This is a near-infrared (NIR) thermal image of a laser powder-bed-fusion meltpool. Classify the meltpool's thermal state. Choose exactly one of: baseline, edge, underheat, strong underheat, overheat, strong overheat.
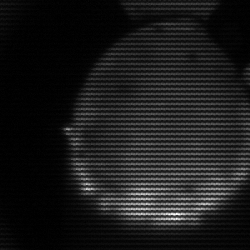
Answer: edge